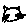
Label: cat